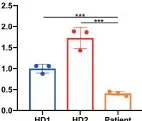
Downregulation of genes implicated in the PI4K-FAM126A-EFR3A pathway of colon tissue. QPCR analysis of patient-derived resected narrow colon tissue showed reduced PI4KA.
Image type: pathology (immunostaining)